Field crop: tomato
Growth stage: 1
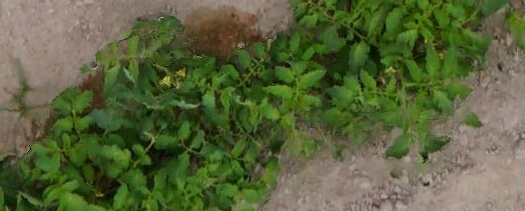
Species: tomato